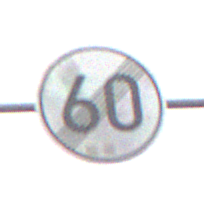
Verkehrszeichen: EndeGeschwindigkeit60
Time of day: MorningAfternoon
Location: Outdoor (Nature)
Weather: Overcast
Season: NotSpecified
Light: Natural